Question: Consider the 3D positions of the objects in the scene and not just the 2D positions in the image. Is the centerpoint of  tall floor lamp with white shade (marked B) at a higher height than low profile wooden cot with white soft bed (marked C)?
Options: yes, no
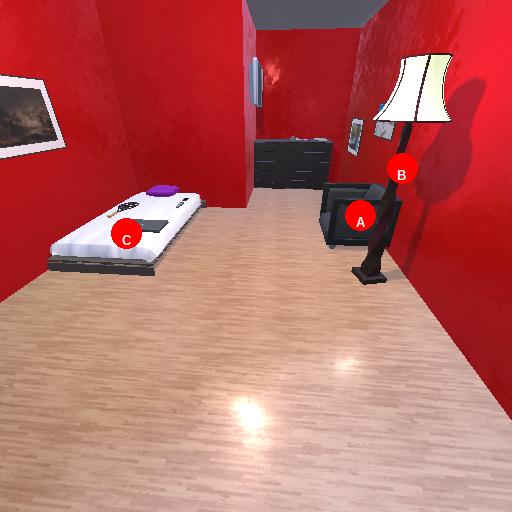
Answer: yes